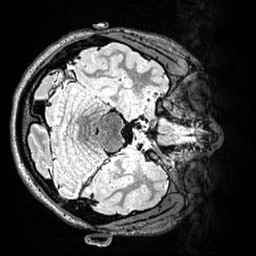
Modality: T2w
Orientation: axial
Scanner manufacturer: siemens
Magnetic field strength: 3 T
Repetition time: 3.2 s
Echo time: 0.566 s